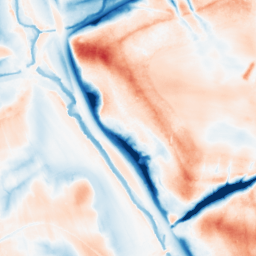
Category: trend_removal
Decomposition family: local_polynomial
Decomposition parameters: window_size: 51
degree: 3
Upsampling method: cubic_mitchell
Upsampling parameters: scale: 2
Upsampling scale: 2